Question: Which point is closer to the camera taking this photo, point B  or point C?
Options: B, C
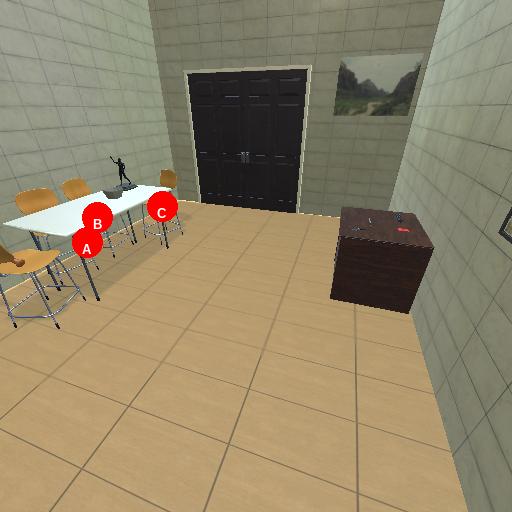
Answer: B